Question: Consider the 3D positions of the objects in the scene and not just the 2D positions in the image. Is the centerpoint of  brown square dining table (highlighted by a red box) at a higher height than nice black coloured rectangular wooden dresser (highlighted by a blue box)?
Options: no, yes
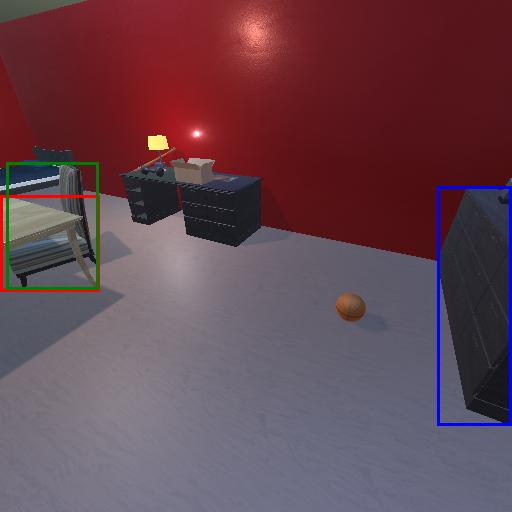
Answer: no